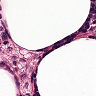
Metastatic tissue present: no